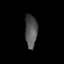
Tissue: prostate
Cell type: T cells
Senescence score: 0.7951
Nuclear area (px): 398
Mean DAPI intensity: 81.771